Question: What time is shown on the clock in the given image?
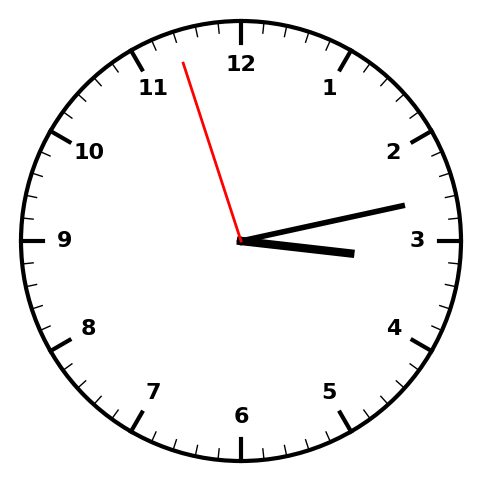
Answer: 03:12:57